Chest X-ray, PA view. Patient: 60 years old, sex M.
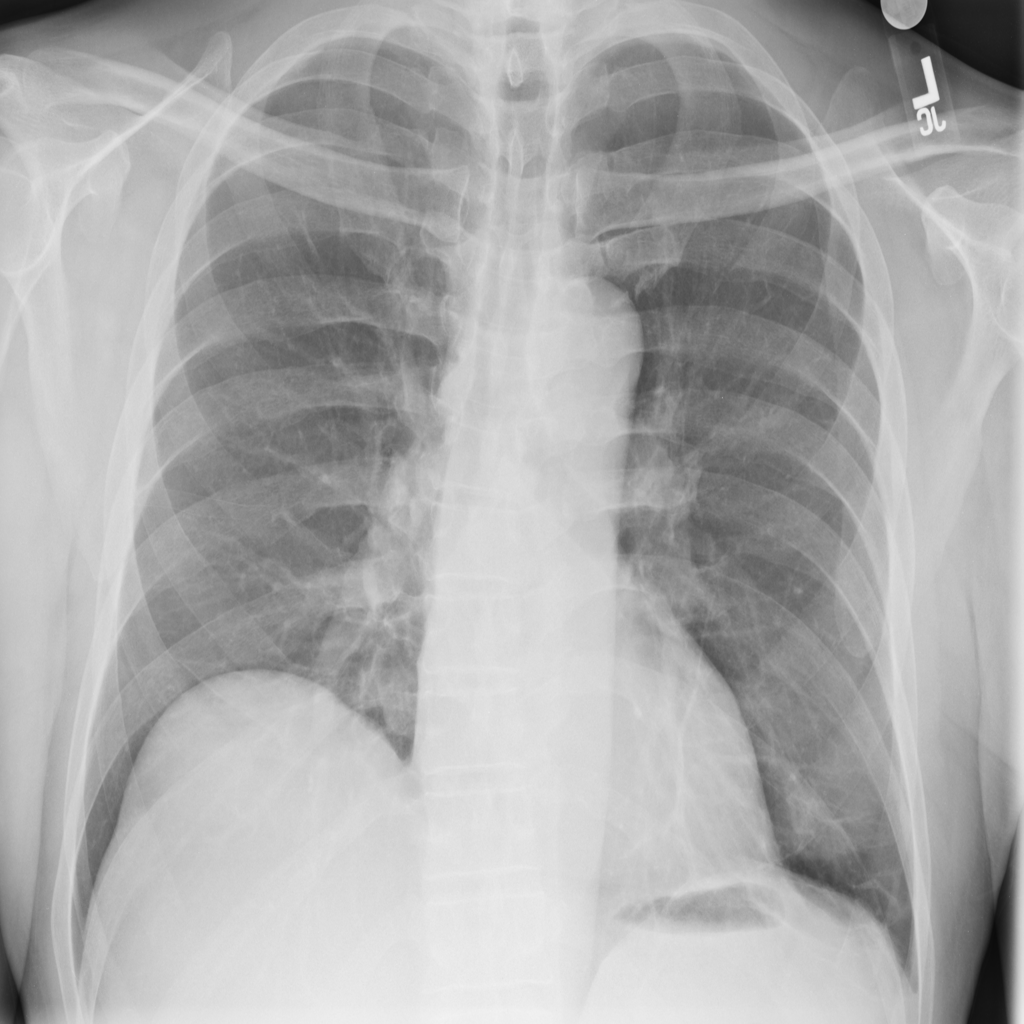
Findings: No Finding